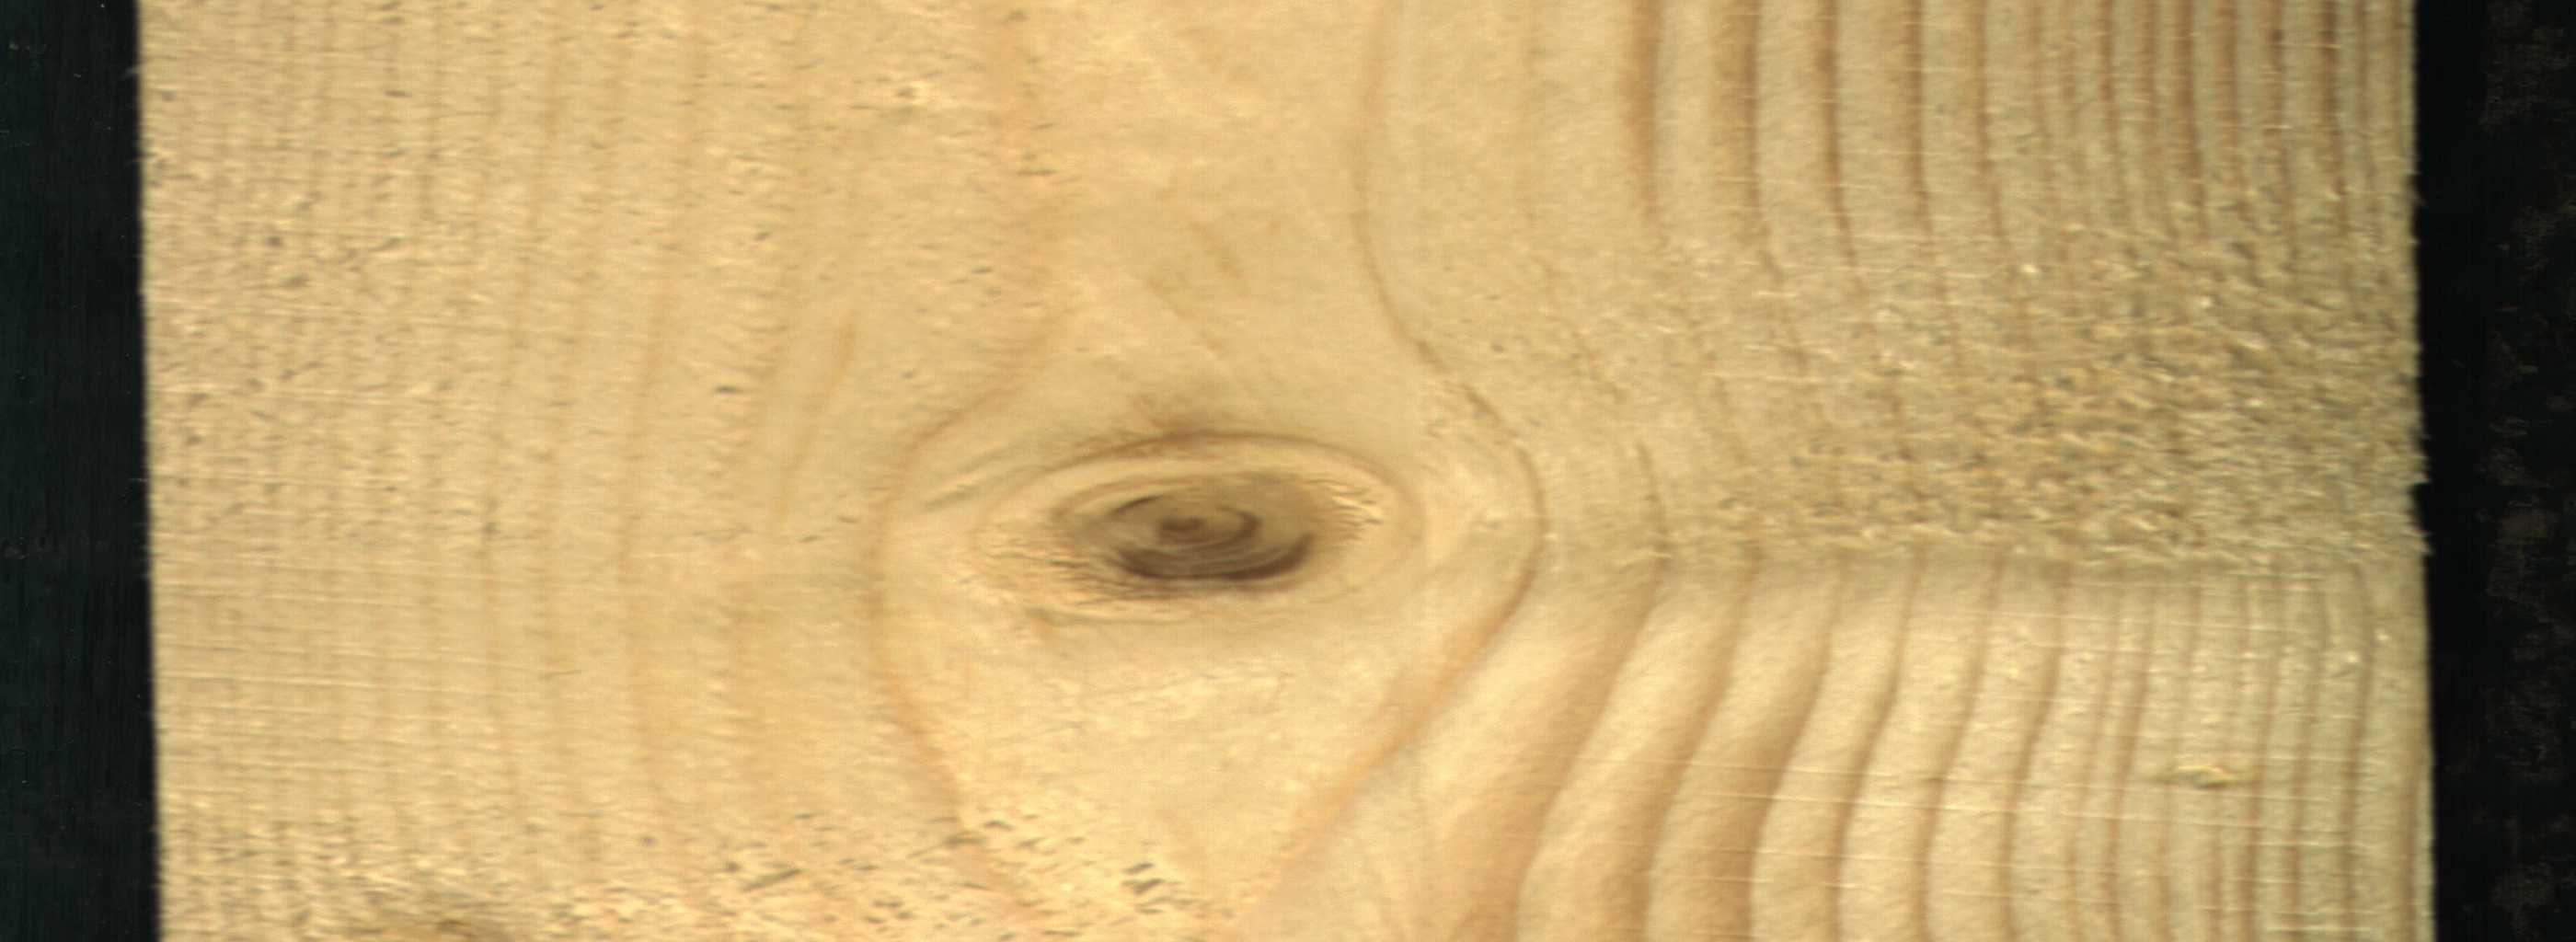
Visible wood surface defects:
Live_Knot
Live_Knot